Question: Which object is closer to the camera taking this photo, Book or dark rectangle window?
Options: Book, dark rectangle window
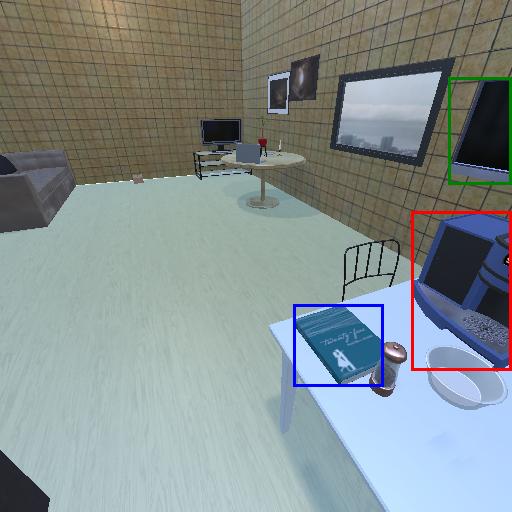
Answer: Book